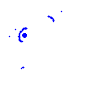
Particle: electron